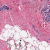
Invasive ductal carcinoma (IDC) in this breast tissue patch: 0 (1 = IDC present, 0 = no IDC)